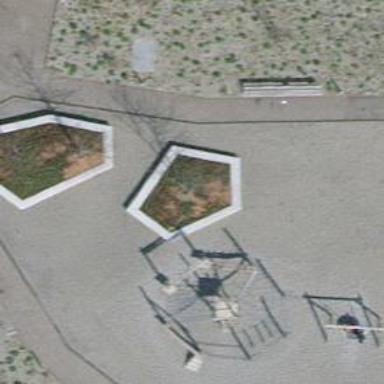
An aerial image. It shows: Playground area for leisure activities on the land.